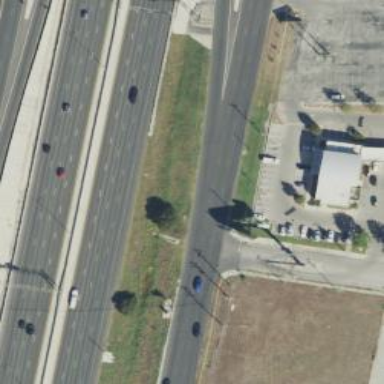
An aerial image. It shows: Secondary road with frontage road alongside.